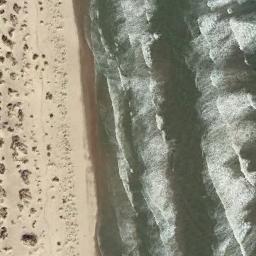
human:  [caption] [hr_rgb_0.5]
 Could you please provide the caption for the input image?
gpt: The huge waves wash the yellow beach .

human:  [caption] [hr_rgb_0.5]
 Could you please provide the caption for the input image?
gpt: The beach with khaki sand and some small dirt slopes on the beach .

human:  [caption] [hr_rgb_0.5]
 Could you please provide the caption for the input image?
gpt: The sea was rough by the beach .

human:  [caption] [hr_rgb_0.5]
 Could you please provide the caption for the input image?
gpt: Green ocean and holey beach .

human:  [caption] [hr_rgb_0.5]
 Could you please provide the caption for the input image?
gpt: Many stones of different sizes are on the beach .